Field crop: maize
Growth stage: 2
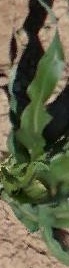
Species: maize